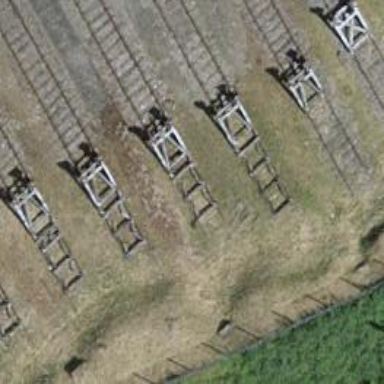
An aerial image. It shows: Railway buffer stop.